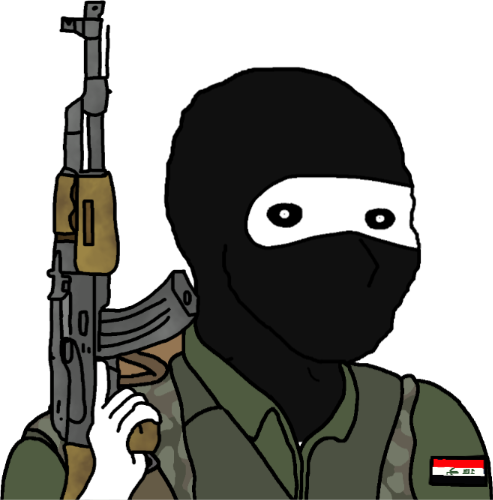
Label: 5_Oomer